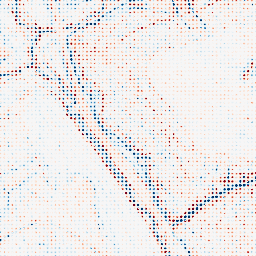
Category: edge_preserving
Decomposition family: bilateral
Decomposition parameters: d: 9
sigma_color: 100
sigma_space: 75
Upsampling method: sinc_blackman
Upsampling parameters: scale: 8
kernel_size: 4
Upsampling scale: 8